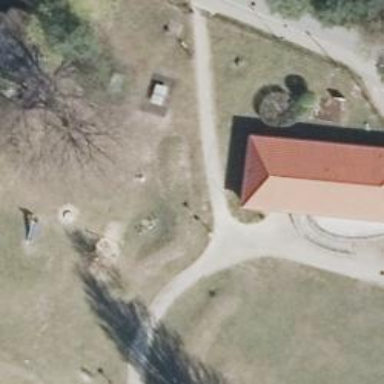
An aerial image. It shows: Playground area for leisure activities on the land.